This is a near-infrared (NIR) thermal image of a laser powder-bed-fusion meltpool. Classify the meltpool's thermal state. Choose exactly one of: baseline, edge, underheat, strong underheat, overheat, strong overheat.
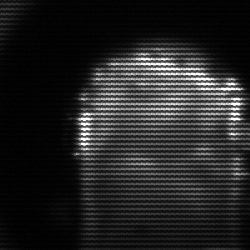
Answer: baseline